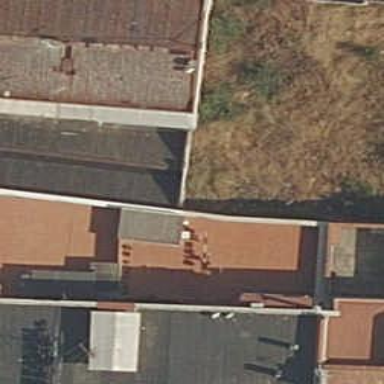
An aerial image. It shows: Part of building.